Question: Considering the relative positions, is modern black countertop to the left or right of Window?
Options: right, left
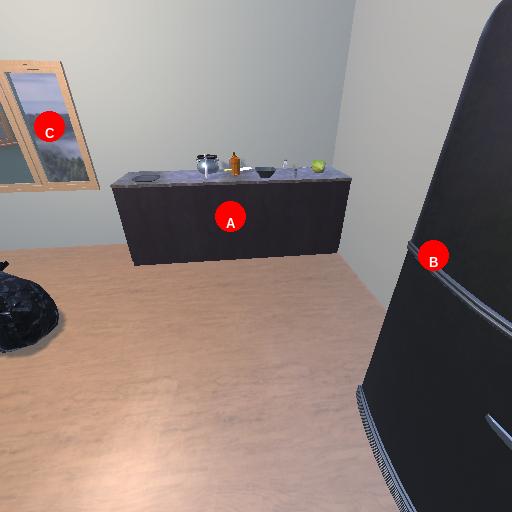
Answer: right